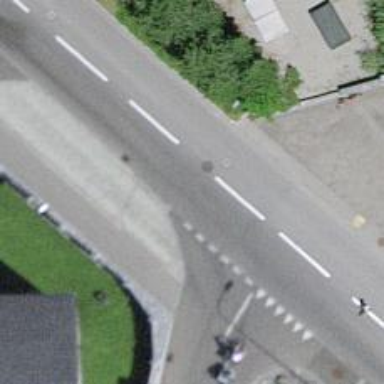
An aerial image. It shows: Public transport stop position.